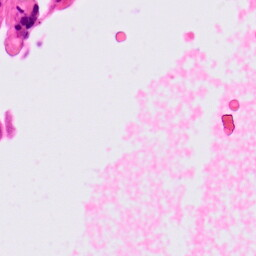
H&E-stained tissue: Lung